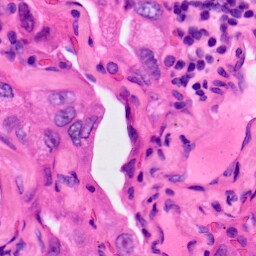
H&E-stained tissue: Lung